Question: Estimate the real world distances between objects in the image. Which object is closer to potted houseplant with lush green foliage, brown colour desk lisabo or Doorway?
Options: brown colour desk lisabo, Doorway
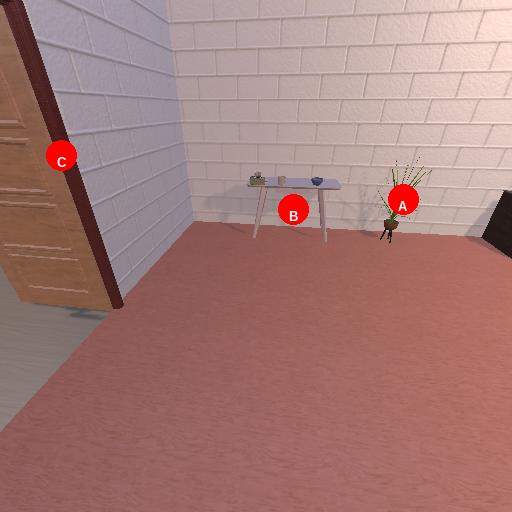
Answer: brown colour desk lisabo